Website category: sports
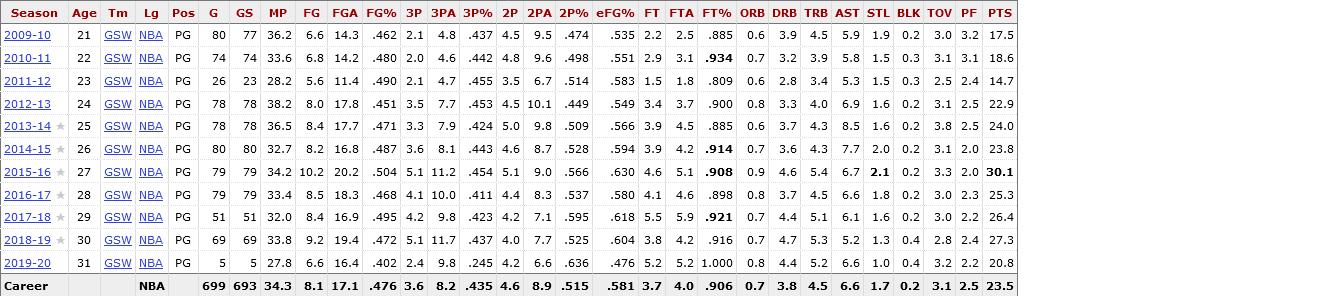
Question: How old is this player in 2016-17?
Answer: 28

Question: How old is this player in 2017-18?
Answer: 29

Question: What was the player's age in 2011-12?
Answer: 23

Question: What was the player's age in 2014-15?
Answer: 26

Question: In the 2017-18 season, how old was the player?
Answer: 29

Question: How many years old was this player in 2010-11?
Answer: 22

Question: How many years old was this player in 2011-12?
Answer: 23

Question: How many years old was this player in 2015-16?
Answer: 27

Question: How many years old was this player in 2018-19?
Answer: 30

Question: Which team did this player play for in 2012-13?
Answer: GSW

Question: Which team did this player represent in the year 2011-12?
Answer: GSW

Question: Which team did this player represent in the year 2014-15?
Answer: GSW

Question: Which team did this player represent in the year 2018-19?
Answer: GSW

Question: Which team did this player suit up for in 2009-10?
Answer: GSW

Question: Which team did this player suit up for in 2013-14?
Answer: GSW

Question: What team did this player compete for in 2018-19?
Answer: GSW

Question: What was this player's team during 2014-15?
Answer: GSW

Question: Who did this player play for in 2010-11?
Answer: GSW

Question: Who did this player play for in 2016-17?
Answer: GSW

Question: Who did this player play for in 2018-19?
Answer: GSW

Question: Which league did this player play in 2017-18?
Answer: NBA

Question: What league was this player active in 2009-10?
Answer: NBA

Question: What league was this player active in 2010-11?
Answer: NBA

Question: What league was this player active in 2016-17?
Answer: NBA

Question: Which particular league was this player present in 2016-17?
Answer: NBA

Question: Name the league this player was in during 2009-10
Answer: NBA

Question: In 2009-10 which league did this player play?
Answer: NBA

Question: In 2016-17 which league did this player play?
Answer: NBA

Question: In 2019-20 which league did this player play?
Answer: NBA

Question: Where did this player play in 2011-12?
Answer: NBA

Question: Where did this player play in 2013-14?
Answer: NBA

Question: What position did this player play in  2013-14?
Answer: PG

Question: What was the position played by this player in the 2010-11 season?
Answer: PG

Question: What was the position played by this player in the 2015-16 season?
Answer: PG

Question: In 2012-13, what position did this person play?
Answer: PG

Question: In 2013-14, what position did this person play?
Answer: PG

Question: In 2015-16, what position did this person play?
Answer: PG

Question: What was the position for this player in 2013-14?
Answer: PG

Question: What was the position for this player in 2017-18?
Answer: PG

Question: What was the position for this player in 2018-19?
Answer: PG

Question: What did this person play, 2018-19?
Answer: PG

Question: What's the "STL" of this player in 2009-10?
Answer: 1.9

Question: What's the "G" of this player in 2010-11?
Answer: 74

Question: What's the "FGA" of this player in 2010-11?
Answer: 14.2

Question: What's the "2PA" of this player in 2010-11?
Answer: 9.6

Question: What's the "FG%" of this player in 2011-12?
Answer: .490

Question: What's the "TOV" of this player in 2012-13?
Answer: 3.1

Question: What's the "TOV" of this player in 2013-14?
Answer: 3.8

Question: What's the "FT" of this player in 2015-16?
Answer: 4.6

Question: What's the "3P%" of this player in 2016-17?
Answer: .411

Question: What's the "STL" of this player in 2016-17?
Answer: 1.8

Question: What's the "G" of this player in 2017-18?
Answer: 51

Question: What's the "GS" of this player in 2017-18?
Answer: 51

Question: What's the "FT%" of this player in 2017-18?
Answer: .921

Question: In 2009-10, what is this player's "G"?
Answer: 80

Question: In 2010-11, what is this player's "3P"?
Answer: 2.0

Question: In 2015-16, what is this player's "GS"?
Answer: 79

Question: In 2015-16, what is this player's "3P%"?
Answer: .454

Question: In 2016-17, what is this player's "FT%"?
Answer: .898

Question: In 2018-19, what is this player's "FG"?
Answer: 9.2

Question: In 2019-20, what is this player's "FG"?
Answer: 6.6

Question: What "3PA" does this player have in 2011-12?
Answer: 4.7

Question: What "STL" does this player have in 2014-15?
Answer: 2.0

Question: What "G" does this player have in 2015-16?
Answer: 79